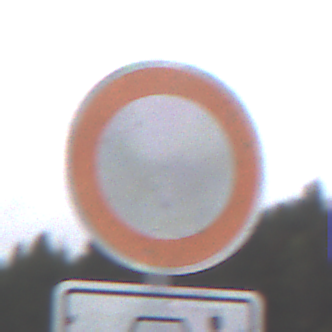
Verkehrszeichen: VerbotFahrzeugeAllerArt
Zusatzzeichen unten: MehrspurigeFahrzeugeFrei11
Umgebung: Outdoor, Nature
Tageszeit: Midday
Wetter: Overcast
Licht: Natural
Jahreszeit: NotSpecified
Kontrast: LowContrast